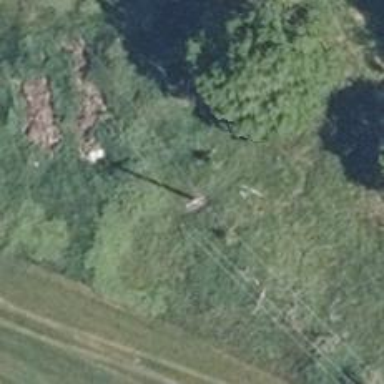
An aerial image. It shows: Power line with three cables.